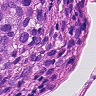
Metastatic tissue present: yes